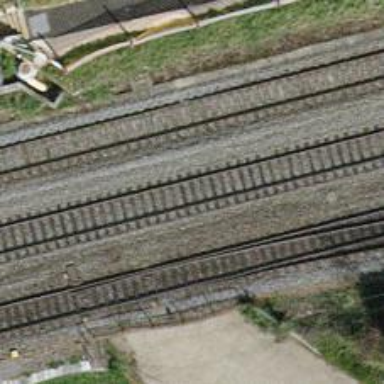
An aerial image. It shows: Bridge over electrified railway with contact lines.